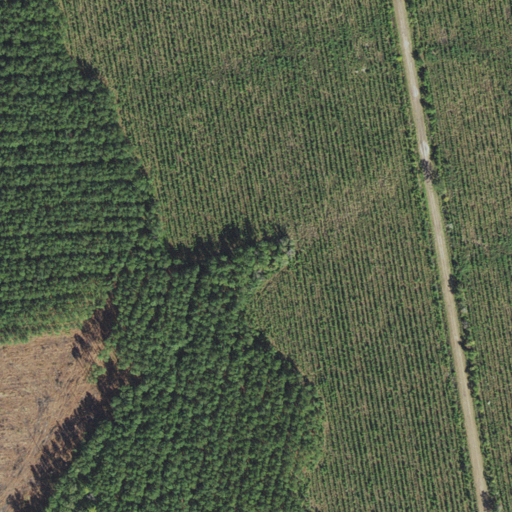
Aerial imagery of cape in North Carolina named Piney Point containing evergreen forest, shrub, herbaceous wetlands, grassland, and woody wetlands